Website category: book
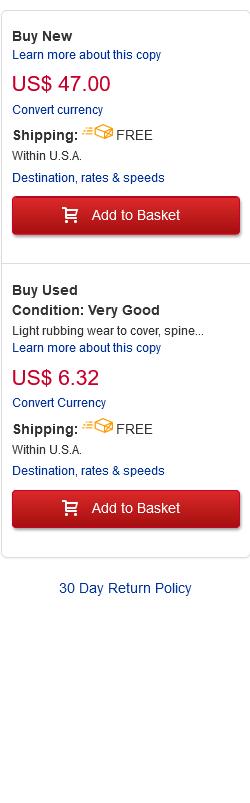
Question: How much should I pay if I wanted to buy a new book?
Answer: US$ 47.00

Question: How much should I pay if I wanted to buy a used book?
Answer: US$ 6.32

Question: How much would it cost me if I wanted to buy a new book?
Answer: US$ 47.00

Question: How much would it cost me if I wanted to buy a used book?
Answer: US$ 6.32

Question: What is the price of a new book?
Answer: US$ 47.00

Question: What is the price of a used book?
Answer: US$ 6.32

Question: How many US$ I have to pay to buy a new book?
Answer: US$ 47.00

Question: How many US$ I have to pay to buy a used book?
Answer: US$ 6.32

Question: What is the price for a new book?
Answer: US$ 47.00

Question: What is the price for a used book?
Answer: US$ 6.32

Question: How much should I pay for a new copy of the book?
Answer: US$ 47.00

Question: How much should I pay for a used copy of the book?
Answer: US$ 6.32

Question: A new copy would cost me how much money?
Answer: US$ 47.00

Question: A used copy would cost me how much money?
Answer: US$ 6.32

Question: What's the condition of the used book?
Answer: Very Good

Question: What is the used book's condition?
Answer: Very Good

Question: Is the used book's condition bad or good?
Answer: Very Good

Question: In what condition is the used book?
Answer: Very Good

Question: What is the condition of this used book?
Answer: Very Good

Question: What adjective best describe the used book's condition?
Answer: Very Good

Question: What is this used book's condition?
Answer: Very Good

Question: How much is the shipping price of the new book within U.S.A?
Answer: FREE

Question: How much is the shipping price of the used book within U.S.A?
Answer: FREE

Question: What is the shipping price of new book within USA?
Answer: FREE

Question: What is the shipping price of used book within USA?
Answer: FREE

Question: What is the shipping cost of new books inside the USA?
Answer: FREE

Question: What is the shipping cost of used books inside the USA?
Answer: FREE

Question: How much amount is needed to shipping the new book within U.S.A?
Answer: FREE

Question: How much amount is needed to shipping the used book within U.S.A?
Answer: FREE

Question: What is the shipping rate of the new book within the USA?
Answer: FREE

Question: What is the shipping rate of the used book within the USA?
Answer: FREE

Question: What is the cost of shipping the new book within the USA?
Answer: FREE

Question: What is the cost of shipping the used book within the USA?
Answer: FREE

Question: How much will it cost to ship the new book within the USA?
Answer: FREE

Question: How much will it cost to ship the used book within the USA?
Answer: FREE